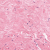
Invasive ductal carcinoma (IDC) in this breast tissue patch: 0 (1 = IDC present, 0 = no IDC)